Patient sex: M
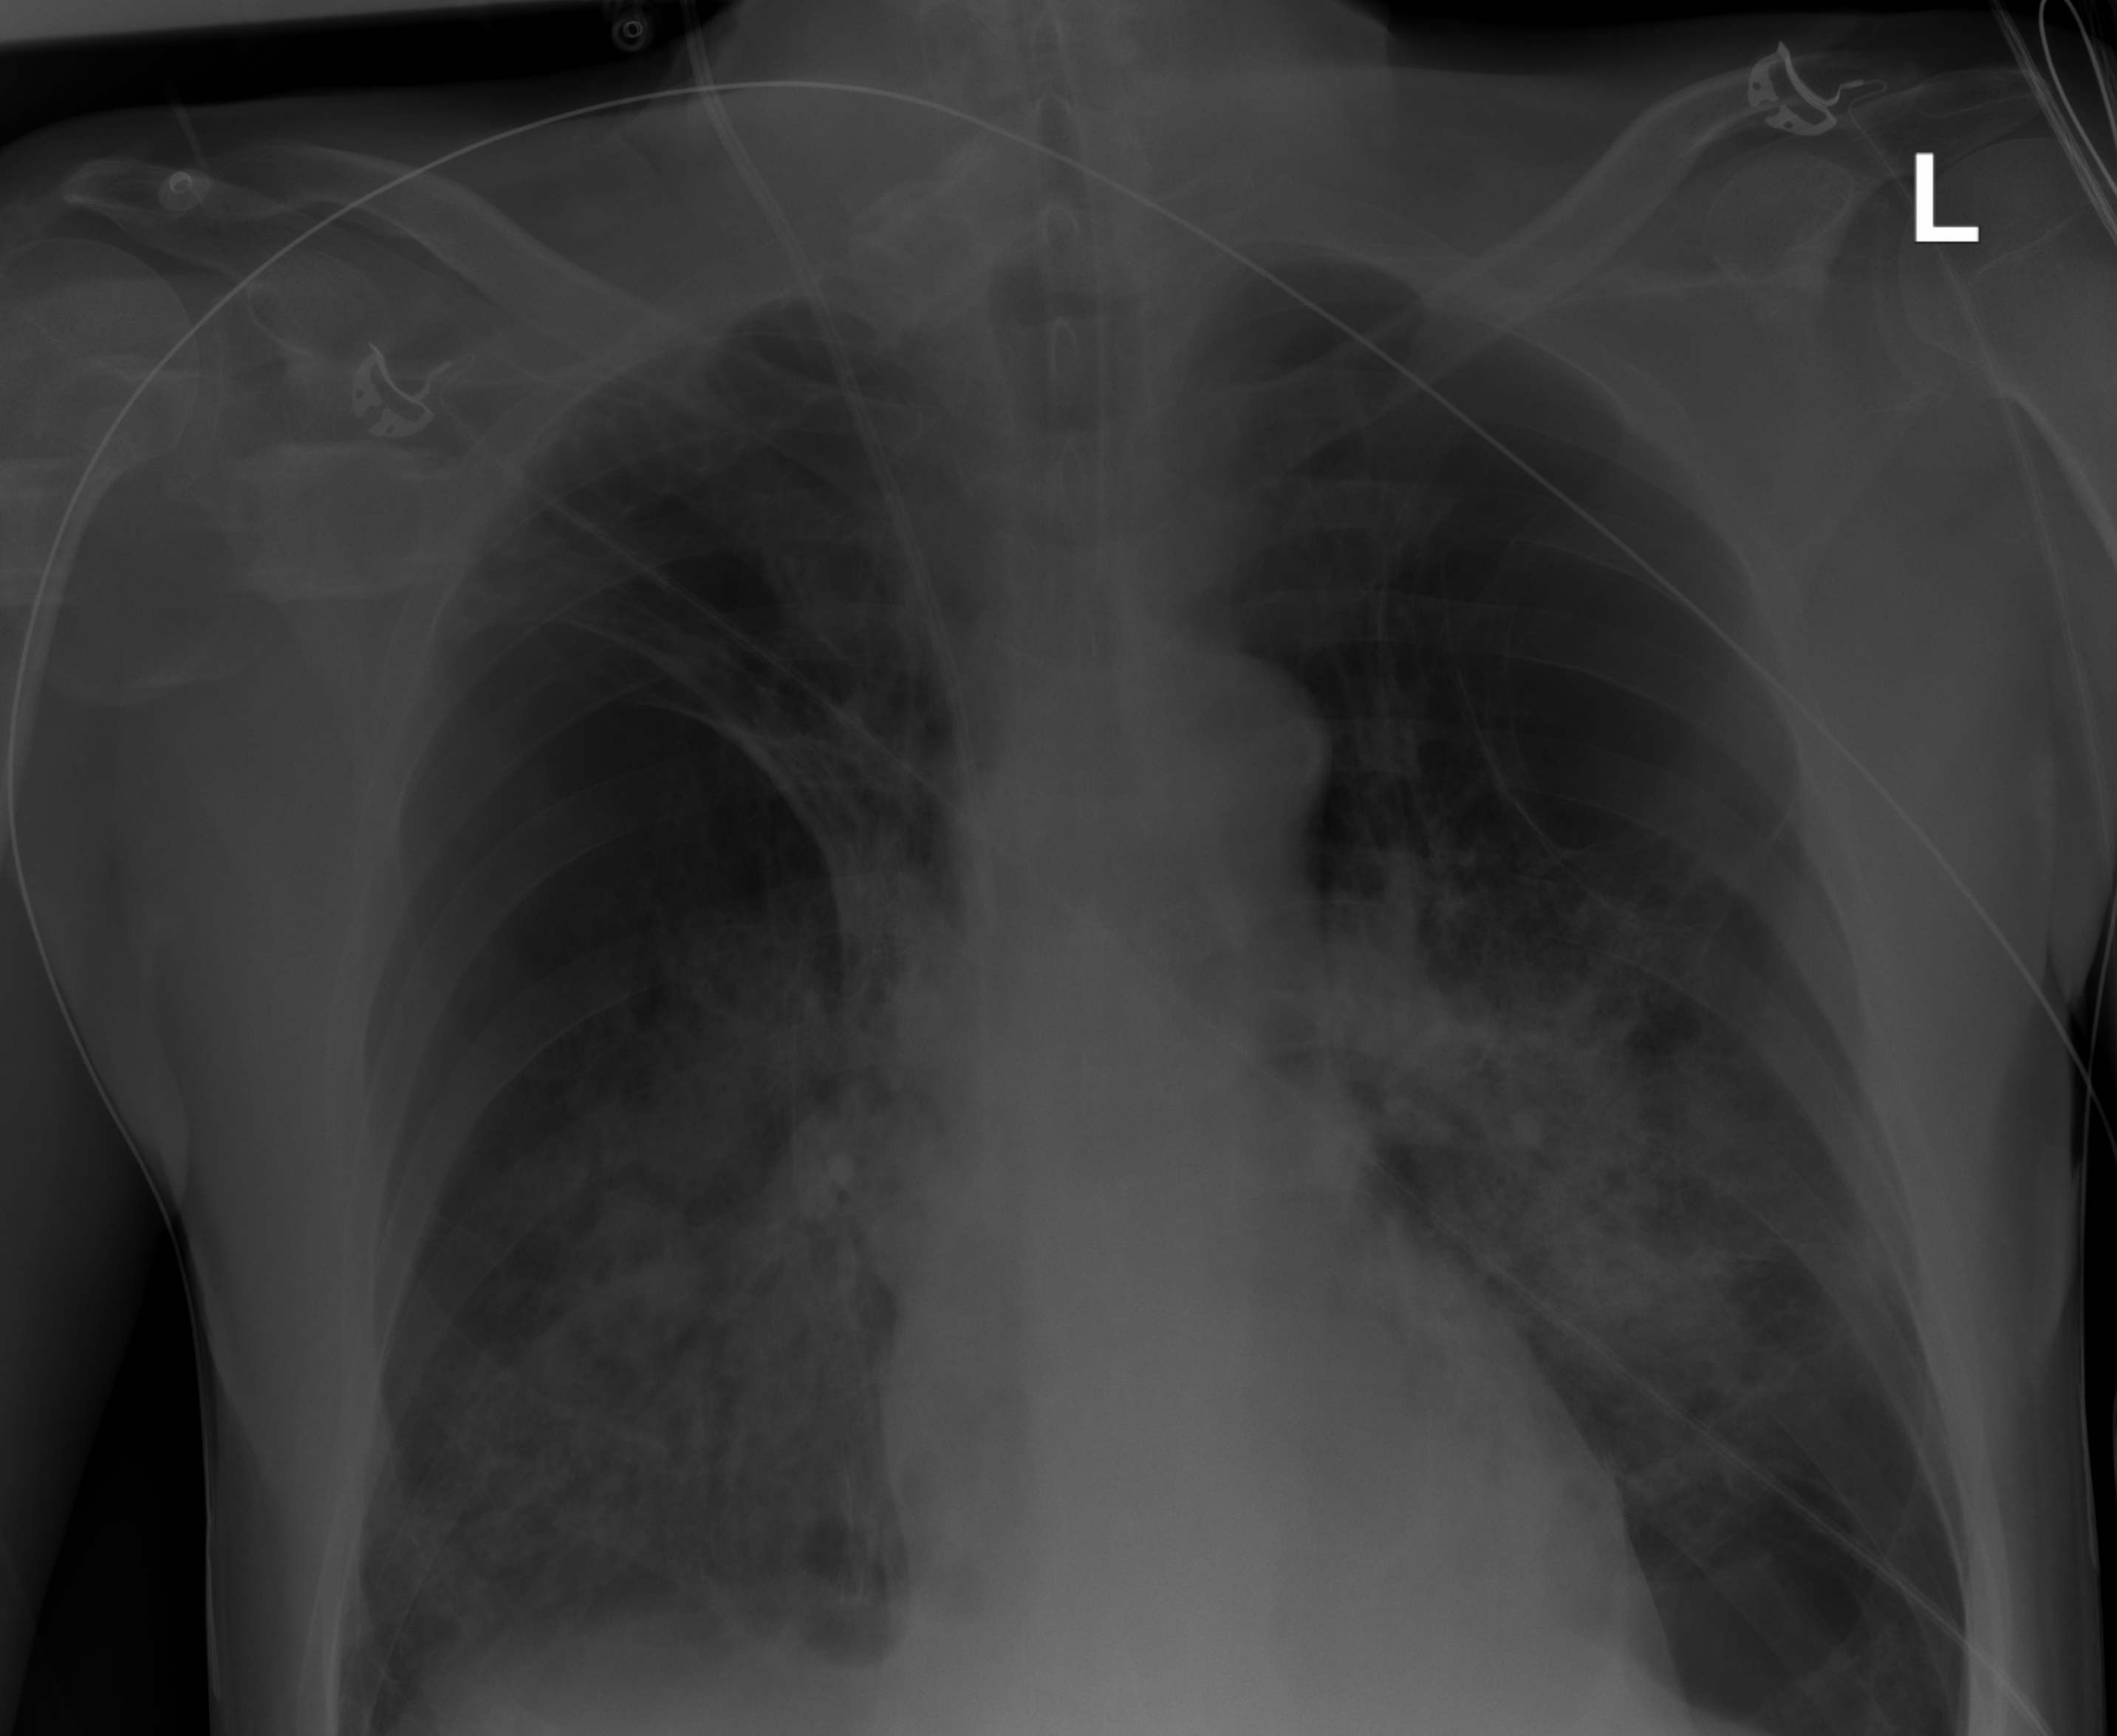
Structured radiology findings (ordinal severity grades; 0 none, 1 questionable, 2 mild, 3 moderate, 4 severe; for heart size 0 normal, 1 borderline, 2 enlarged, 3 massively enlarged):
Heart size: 0
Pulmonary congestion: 0
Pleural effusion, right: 0
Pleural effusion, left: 0
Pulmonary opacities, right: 4
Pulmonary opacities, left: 3
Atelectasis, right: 2
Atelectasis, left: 0